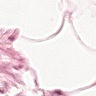
Metastatic tissue present: no